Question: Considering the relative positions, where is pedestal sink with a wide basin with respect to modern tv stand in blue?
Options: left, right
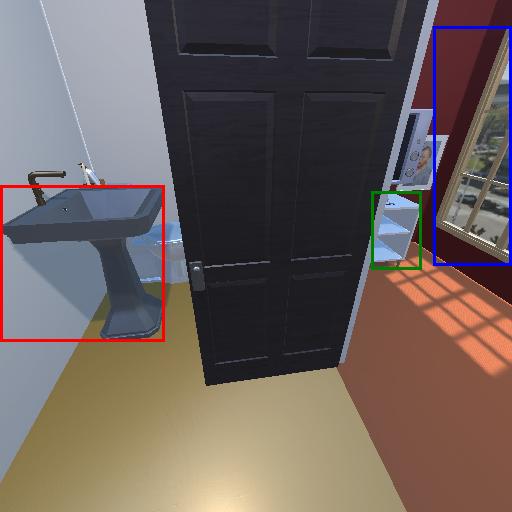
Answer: left